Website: ulta-beauty
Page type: delivery-shipping
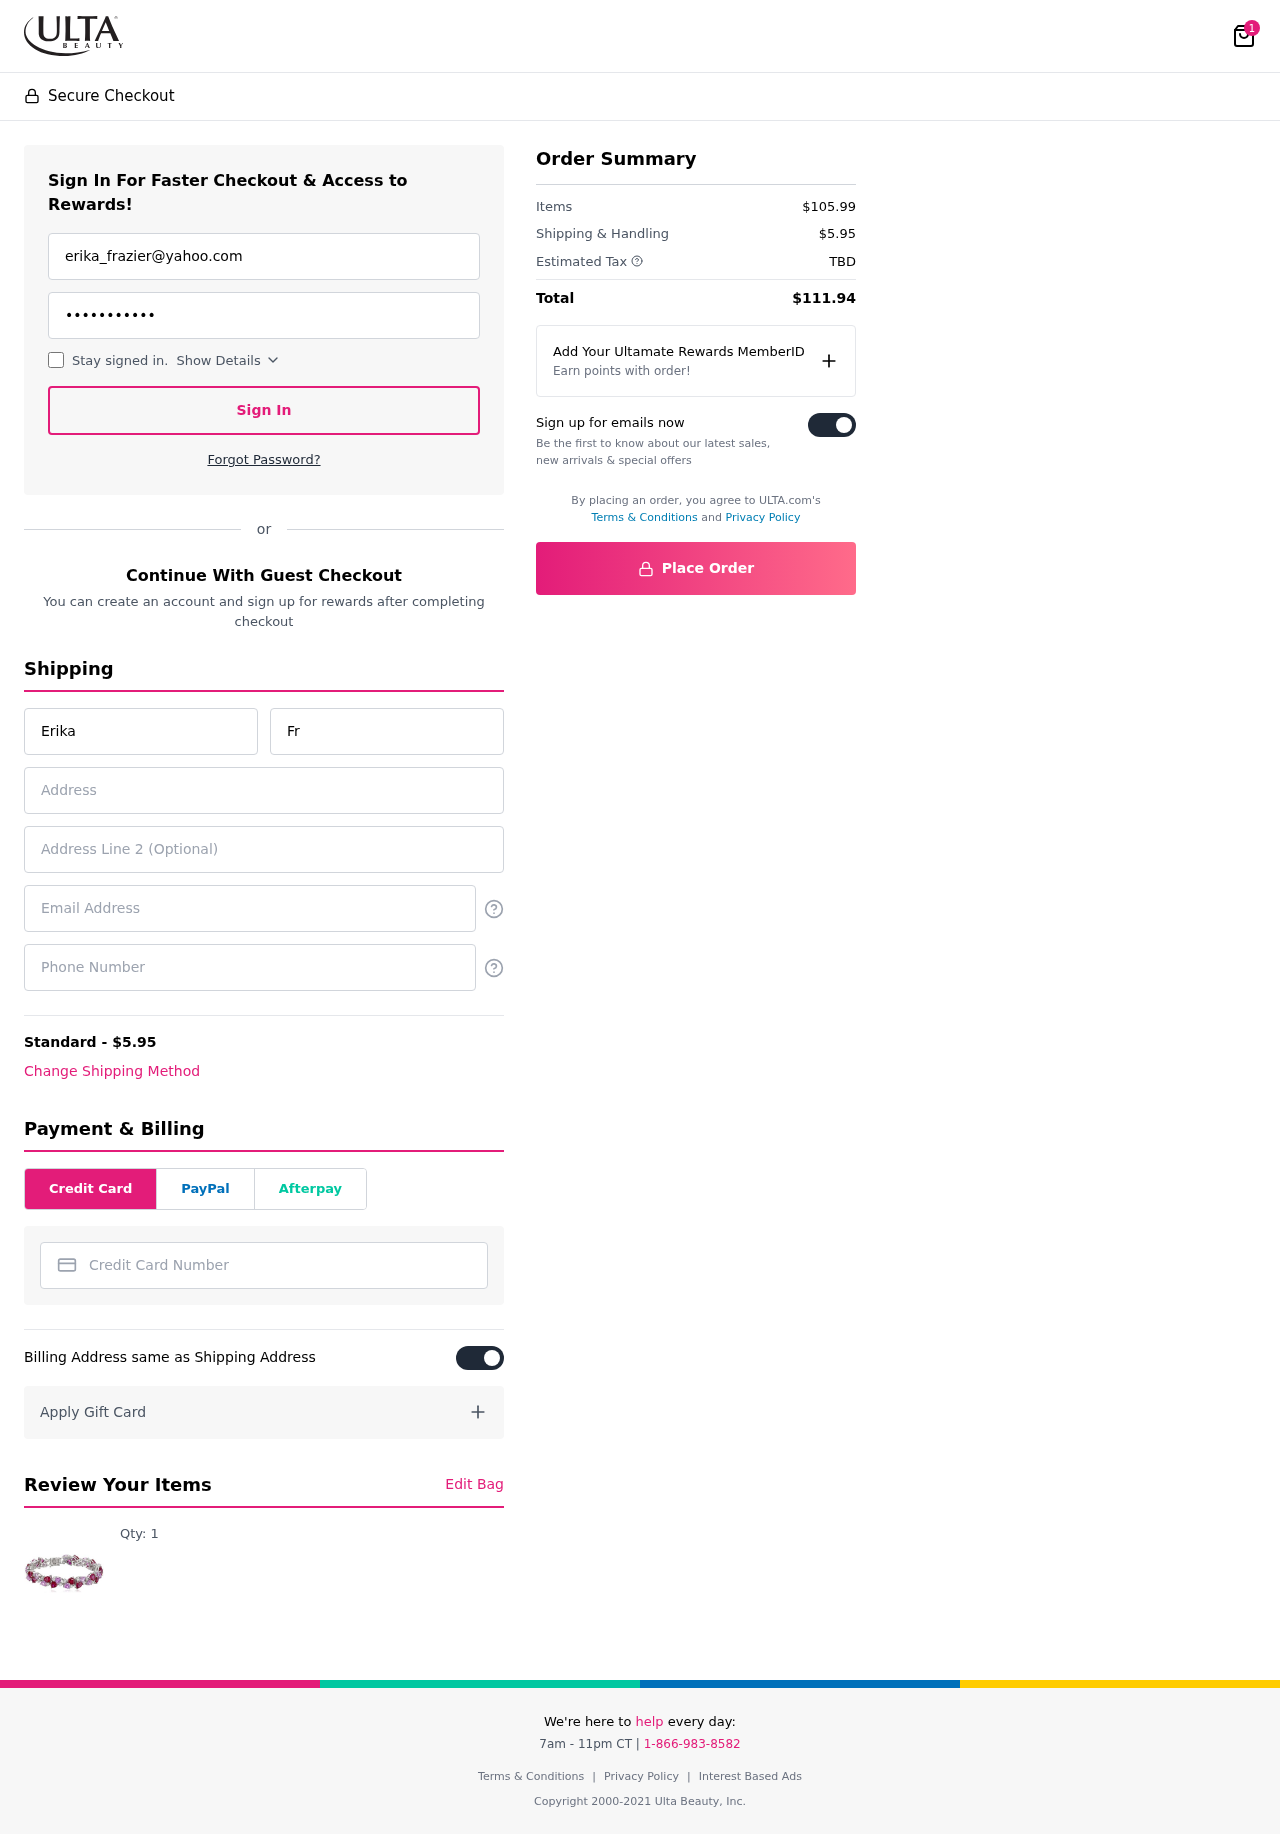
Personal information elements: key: PII_CARD_NUMBER
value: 6011 5623 5199 5991
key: PII_EMAIL
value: erika_frazier@yahoo.com
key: PII_EMAIL2
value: erika_frazier@yahoo.com
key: PII_FIRSTNAME
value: Erika
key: PII_LASTNAME
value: Frazier
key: PII_PHONE
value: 2534777165
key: PII_STREET
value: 032 Courtney Ranch
Product elements: key: PRODUCT1_QUANTITY
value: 1
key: PRODUCT1
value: Qty: 1
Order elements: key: ORDER_NUM_ITEMS
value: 1
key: ORDER_SHIPPING_COST
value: $5.95
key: ORDER_SUBTOTAL
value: $105.99
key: ORDER_TAX
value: TBD
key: ORDER_TOTAL
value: $111.94